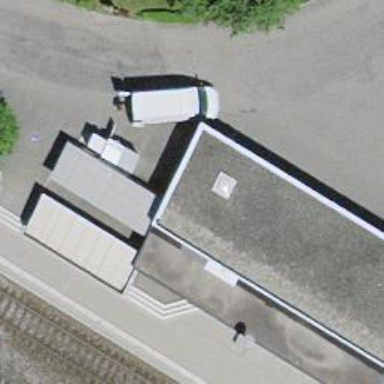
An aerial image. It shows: Recycling container for recycling.